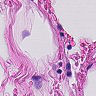
Metastatic tissue present: no